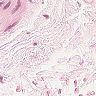
Metastatic tissue present: no